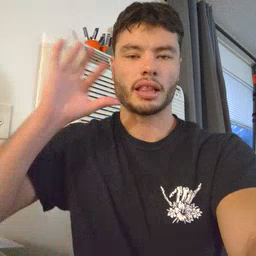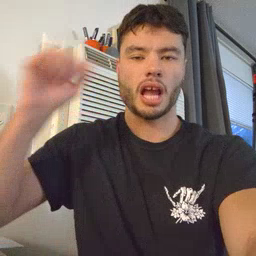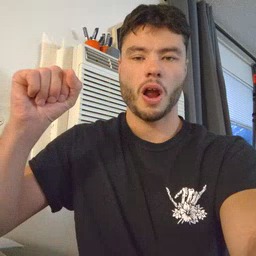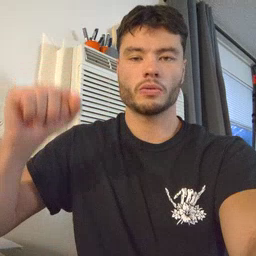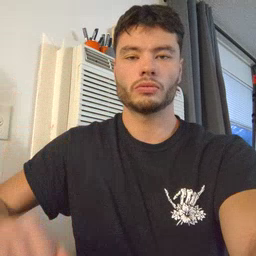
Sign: loud